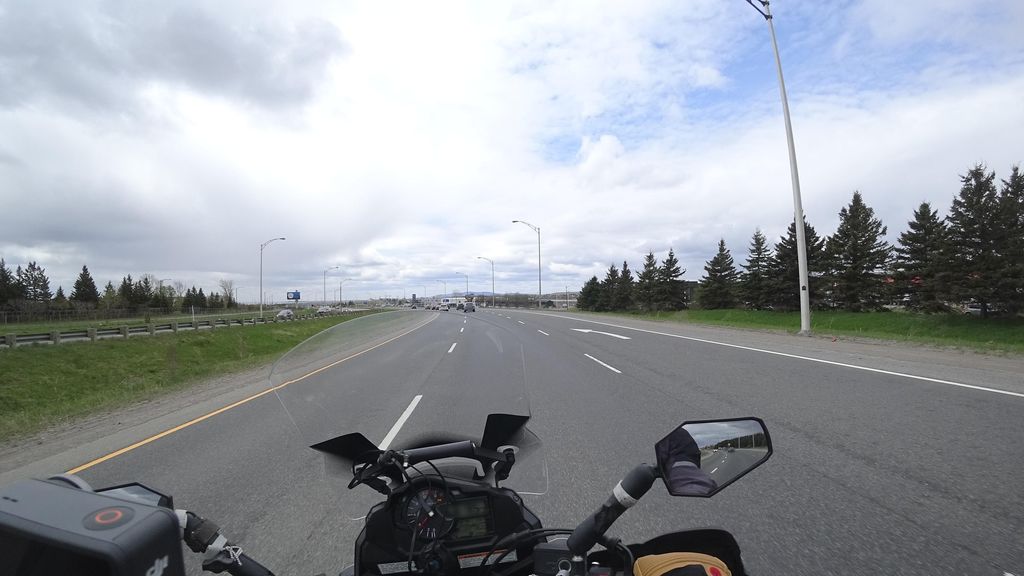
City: quebec_city